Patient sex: F
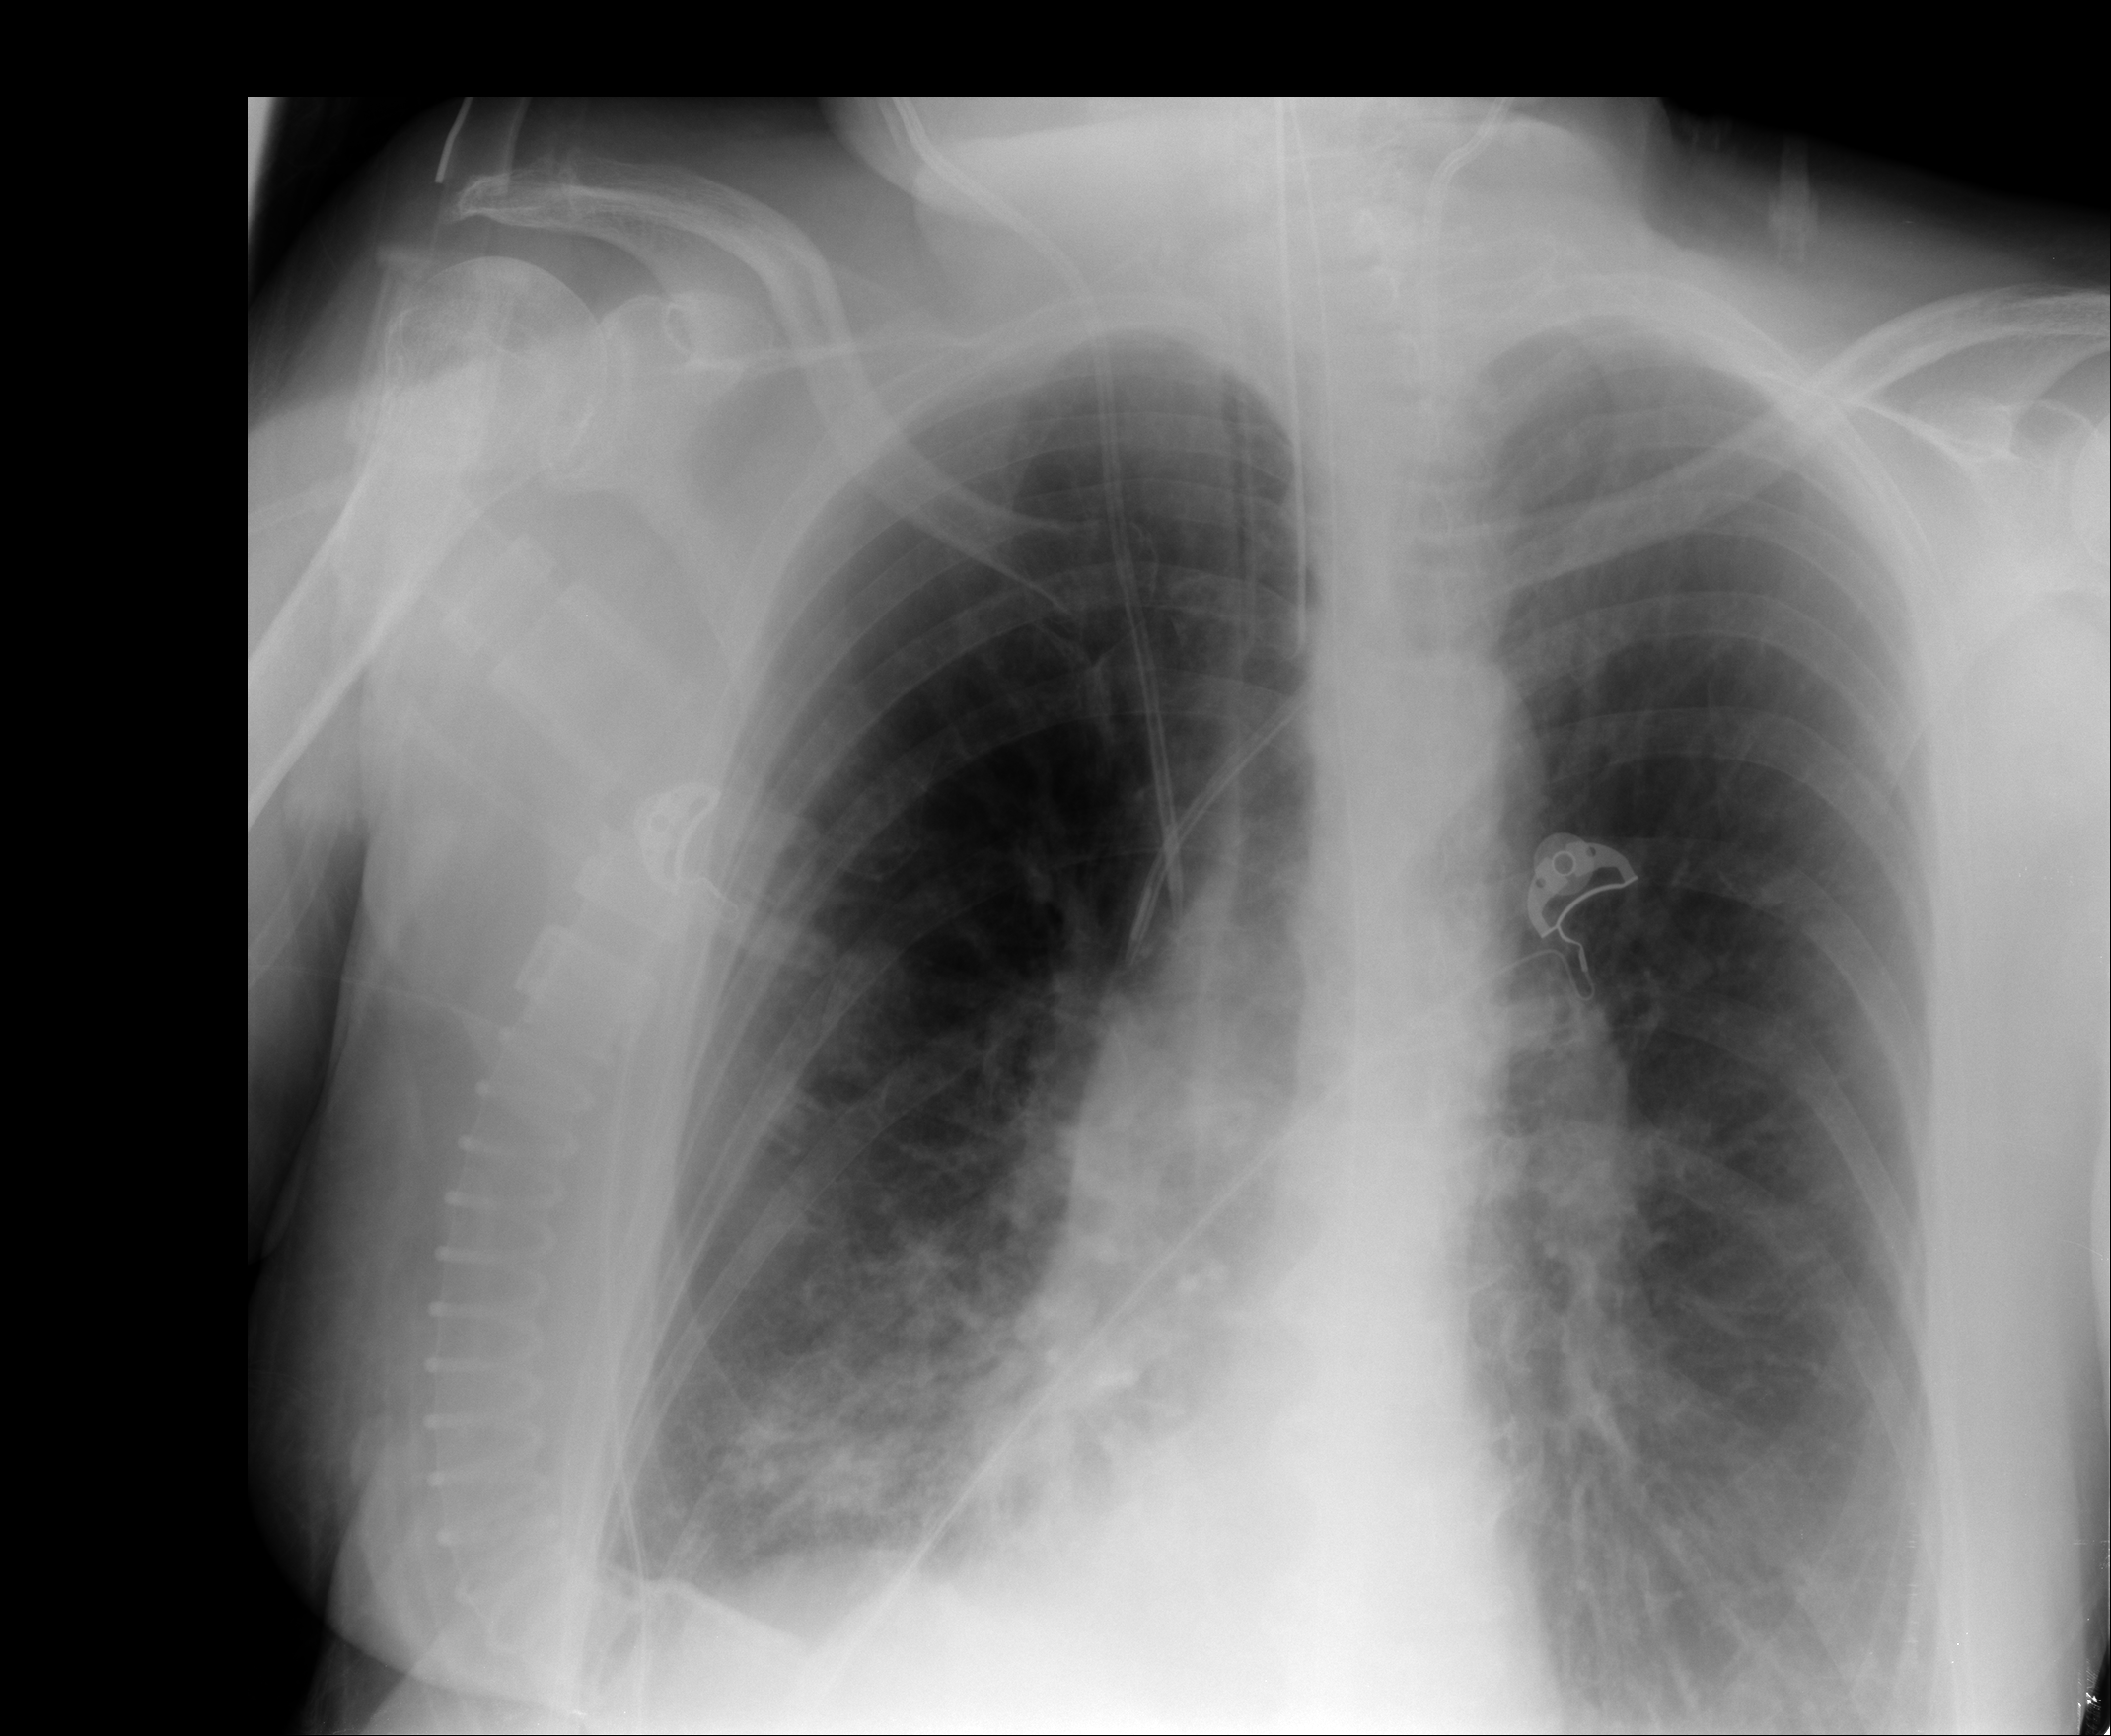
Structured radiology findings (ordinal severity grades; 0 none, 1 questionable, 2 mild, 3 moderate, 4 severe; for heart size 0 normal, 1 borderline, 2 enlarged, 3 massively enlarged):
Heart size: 0
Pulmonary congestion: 1
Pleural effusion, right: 1
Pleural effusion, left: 2
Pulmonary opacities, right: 2
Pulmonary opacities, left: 0
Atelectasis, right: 0
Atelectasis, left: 2